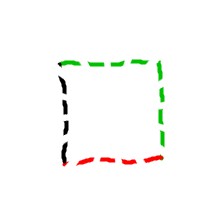
Shape: square